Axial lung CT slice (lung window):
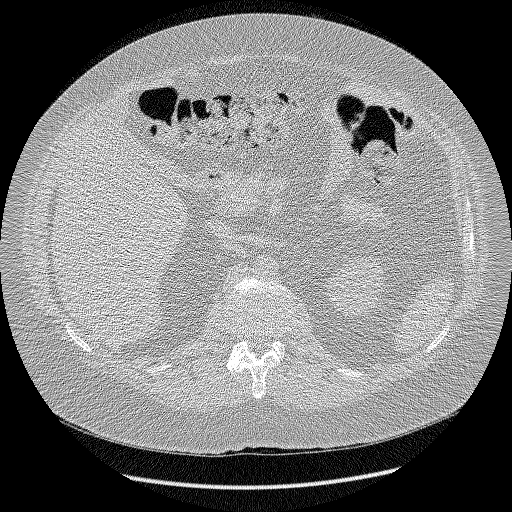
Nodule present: no